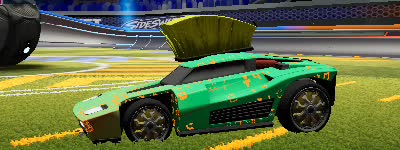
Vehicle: breakout